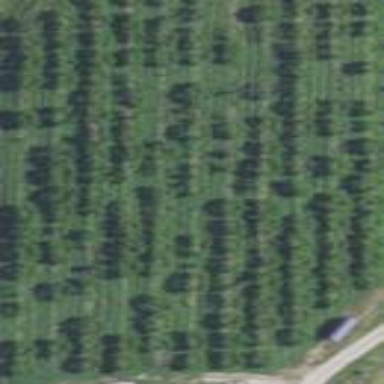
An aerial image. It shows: Orchard filled with peach trees.